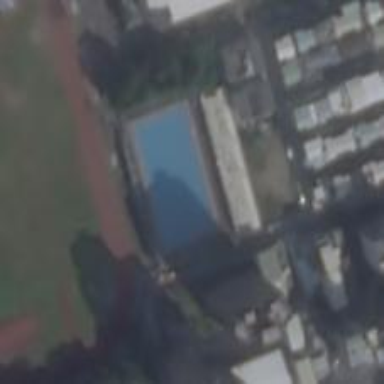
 perfect for swimming and other water activities."